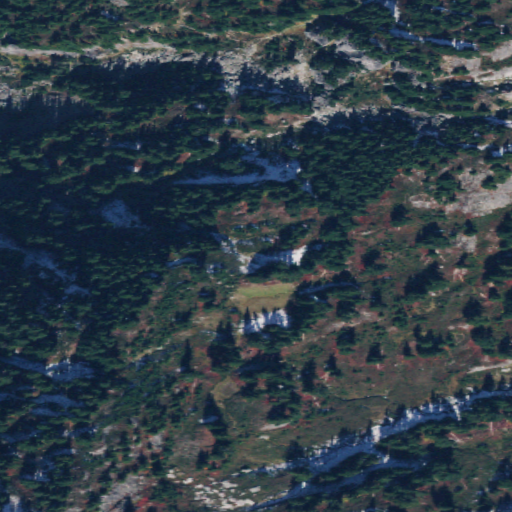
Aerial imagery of gap in Washington named Kaiwhat Pass containing evergreen forest, shrub, and grassland